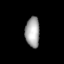
Tissue: lung
Cell type: Myeloid cells
Senescence score: 0.6095
Nuclear area (px): 425
Mean DAPI intensity: 165.002